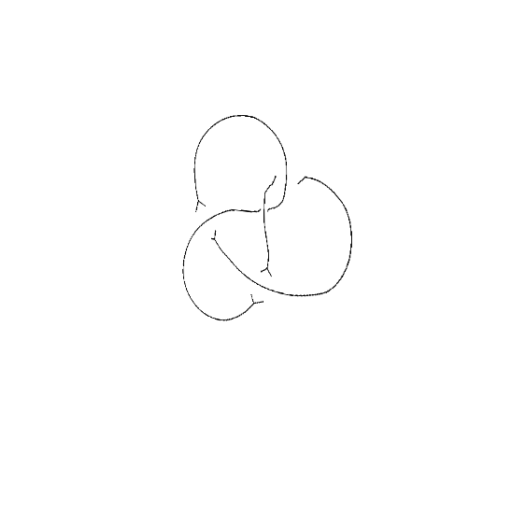
Crossing number: 4